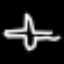
Label: airplane